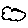
Label: cloud